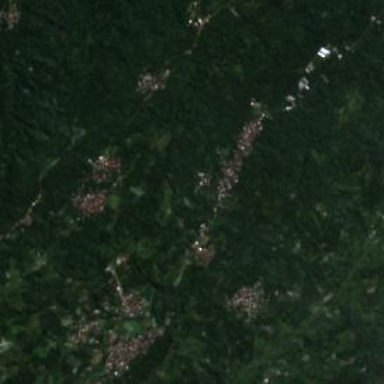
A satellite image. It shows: Small settlement known as hamlet.